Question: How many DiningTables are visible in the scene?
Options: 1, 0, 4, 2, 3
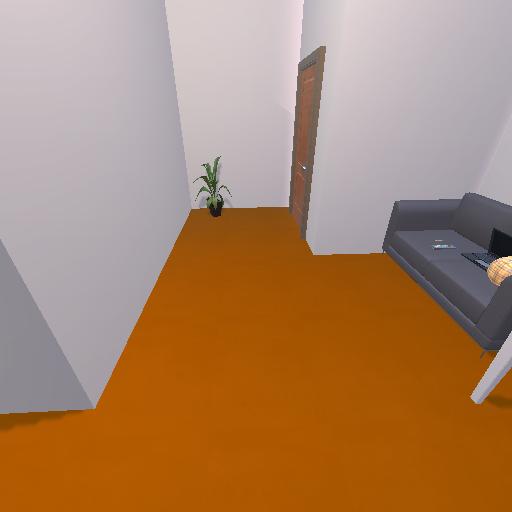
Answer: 1